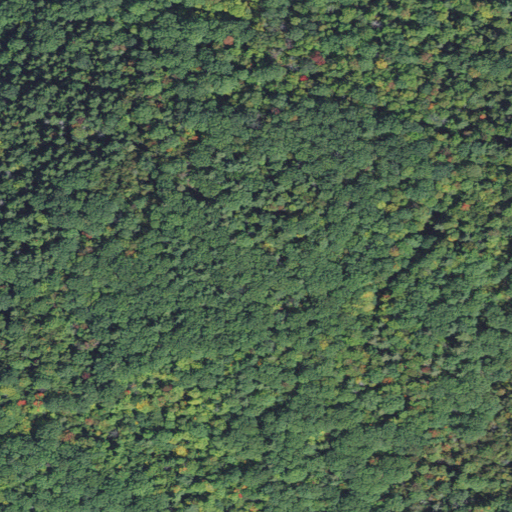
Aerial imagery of mountain in Vermont named Turkey Hill containing mixed forest, deciduous forest, and evergreen forest